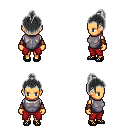
a pixel art fantasy rpg character, female body template, human, tanned skin, steel chest armor, red pants, gray short topknot hairstyle, cloth bracers, ghillies, four views (front, back, left, right), 2x2 character sprite sheet, small pixel art, hard edges, no anti-aliasing